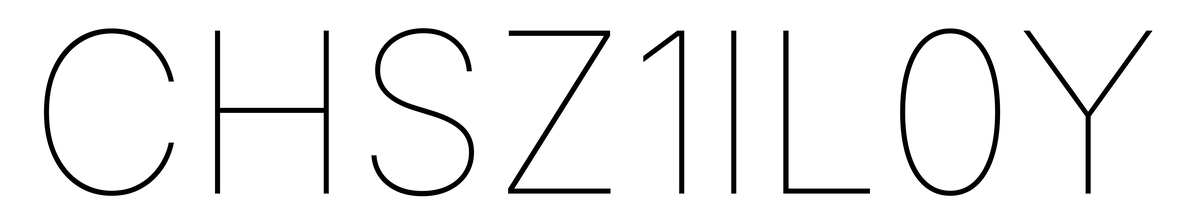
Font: Inter_Thin